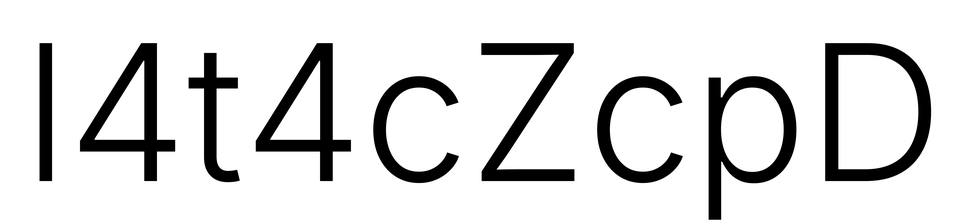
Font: Inter_Light